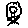
Label: flower